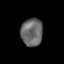
Tissue: prostate
Cell type: Epithelial cells
Senescence score: 0.2128
Nuclear area (px): 593
Mean DAPI intensity: 104.831